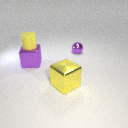
large purple metal cube in front of small purple metal sphere